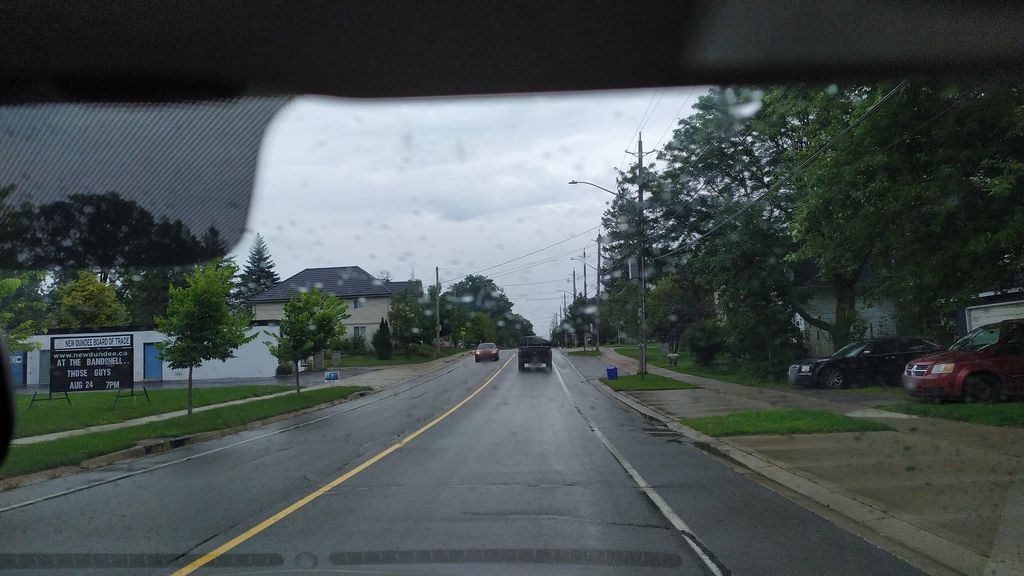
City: kitchener-waterloo